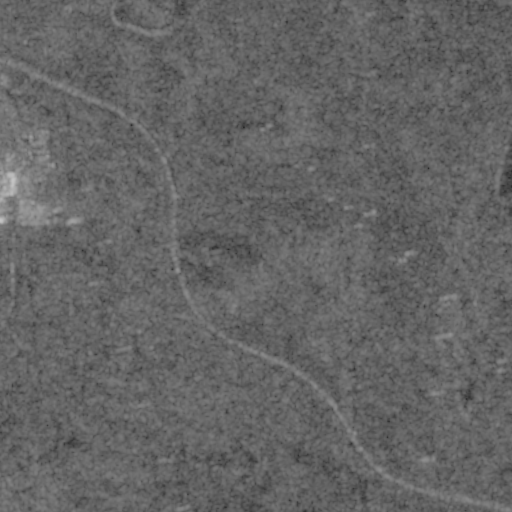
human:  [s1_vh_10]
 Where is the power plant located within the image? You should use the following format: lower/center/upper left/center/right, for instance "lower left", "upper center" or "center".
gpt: The power plant is located in the upper left of the image.
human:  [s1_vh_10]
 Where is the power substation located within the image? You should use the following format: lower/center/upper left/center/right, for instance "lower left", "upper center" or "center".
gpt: The power substation is located in the center left of the image.
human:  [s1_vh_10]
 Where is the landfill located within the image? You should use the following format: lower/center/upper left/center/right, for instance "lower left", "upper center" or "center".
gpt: There is no landfill in the image.

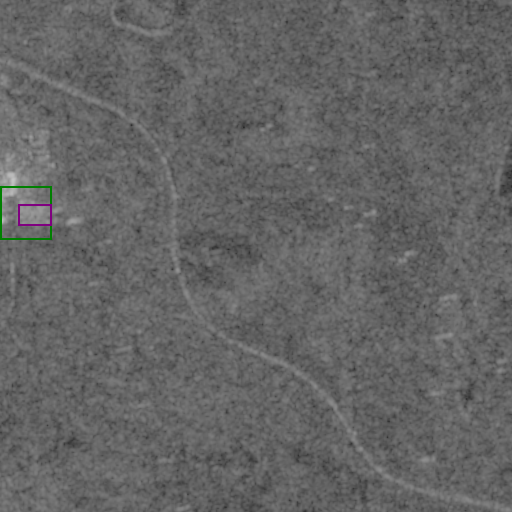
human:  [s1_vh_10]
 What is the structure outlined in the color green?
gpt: The structure outlined in green is a power plant.
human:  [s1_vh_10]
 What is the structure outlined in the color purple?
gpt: The structure outlined in purple is a power substation.
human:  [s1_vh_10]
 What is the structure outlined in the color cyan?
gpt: There is no cyan outline.